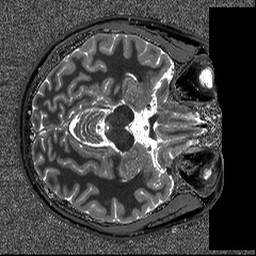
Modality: T1map
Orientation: axial
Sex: male